Question: What are my options to recreate the box at the top of iTunes in Cocoa, or like Apple uses in XCode 4?

Is this just a plain image, with control on top? Or is it an 'NSBox' with some custom style magic?
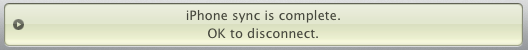
Answer: I had to code up something similar for one of my projects. For my solution, you will need the two categories available from the sample code in this <URL>. This code will draw the background gradient and the necessary shadows, it would be up to you to add additional content inside the control. Currently, the code will draw the Xcode style gradient as the background, but you could comment that out and uncomment the iTunes style one if that is what you need. Hope this helps.
'''
#import "NSShadow+MCAdditions.h" // from the tutorial linked to above
#import "NSBezierPath+MCAdditions.h" // from the same tutorial
- (void)drawRect:(NSRect)dirtyRect {
static NSShadow *kDropShadow = nil;
static NSShadow *kInnerShadow = nil;
static NSGradient *kBackgroundGradient = nil;
static NSColor *kBorderColor = nil;
if (kDropShadow == nil) {
kDropShadow = [[NSShadow alloc] initWithColor:[NSColor colorWithCalibratedWhite:.863 alpha:.75] offset:NSMakeSize(0, -1.0) blurRadius:1.0];
kInnerShadow = [[NSShadow alloc] initWithColor:[NSColor colorWithCalibratedWhite:0.0 alpha:.52] offset:NSMakeSize(0.0, -1.0) blurRadius:4.0];
kBorderColor = [[NSColor colorWithCalibratedWhite:0.569 alpha:1.0] retain];
// iTunes style
/*
kBackgroundGradient = [[NSGradient alloc] initWithColorsAndLocations:[NSColor colorWithCalibratedRed:0.929 green:0.945 blue:0.882 alpha:1.0],0.0,[NSColor colorWithCalibratedRed:0.902 green:0.922 blue:0.835 alpha:1.0],0.5,[NSColor colorWithCalibratedRed:0.871 green:0.894 blue:0.78 alpha:1.0],0.5,[NSColor colorWithCalibratedRed:0.949 green:0.961 blue:0.878 alpha:1.0],1.0, nil];
*/
// Xcode style
kBackgroundGradient = [[NSGradient alloc] initWithColorsAndLocations:[NSColor colorWithCalibratedRed:0.957 green:0.976 blue:1.0 alpha:1.0],0.0,[NSColor colorWithCalibratedRed:0.871 green:0.894 blue:0.918 alpha:1.0],0.5,[NSColor colorWithCalibratedRed:0.831 green:0.851 blue:0.867 alpha:1.0],0.5,[NSColor colorWithCalibratedRed:0.82 green:0.847 blue:0.89 alpha:1.0],1.0, nil];
}
NSRect bounds = [self bounds];
bounds.size.height -= 1.0;
bounds.origin.y += 1.0;
NSBezierPath *path = [NSBezierPath bezierPathWithRoundedRect:bounds xRadius:3.5 yRadius:3.5];
[NSGraphicsContext saveGraphicsState];
[kDropShadow set];
[path fill];
[NSGraphicsContext restoreGraphicsState];
[kBackgroundGradient drawInBezierPath:path angle:-90.0];
[kBorderColor setStroke];
[path strokeInside];
[path fillWithInnerShadow:kInnerShadow];
}
'''